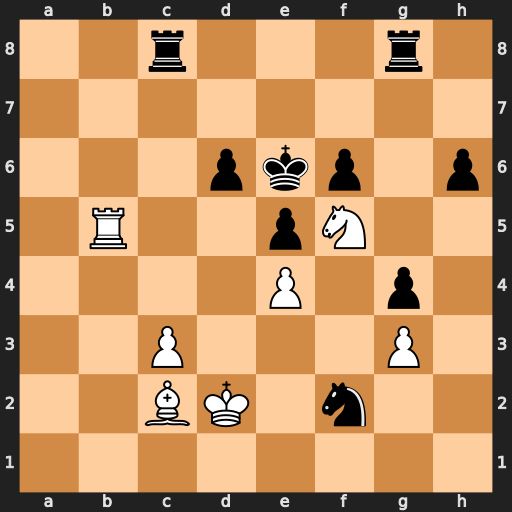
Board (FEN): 2r3r1/8/3pkp1p/1R2pN2/4P1p1/2P3P1/2BK1n2/8
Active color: w
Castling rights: -
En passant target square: -
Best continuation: Rb7 Nxe4+ Bxe4